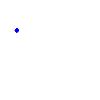
Particle: kaon